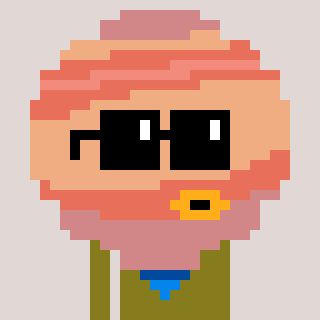
a pixel art character with square black sunglasses, a jupiter-shaped head and a gunk-colored body on a warm background